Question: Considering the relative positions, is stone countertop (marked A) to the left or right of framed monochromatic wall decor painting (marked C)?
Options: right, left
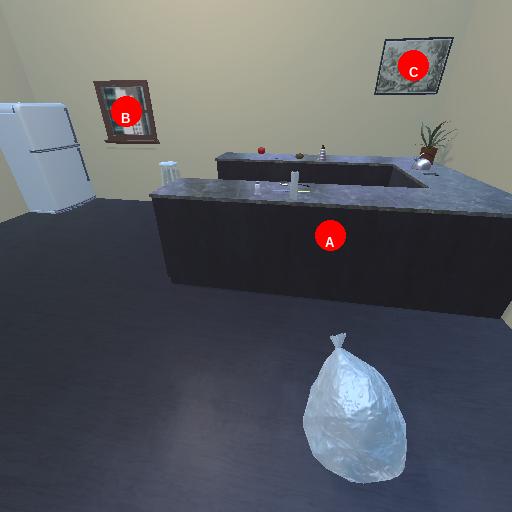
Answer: right